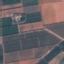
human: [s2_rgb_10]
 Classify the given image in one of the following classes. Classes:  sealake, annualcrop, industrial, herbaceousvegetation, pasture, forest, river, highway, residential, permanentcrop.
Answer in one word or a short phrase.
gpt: PermanentCrop